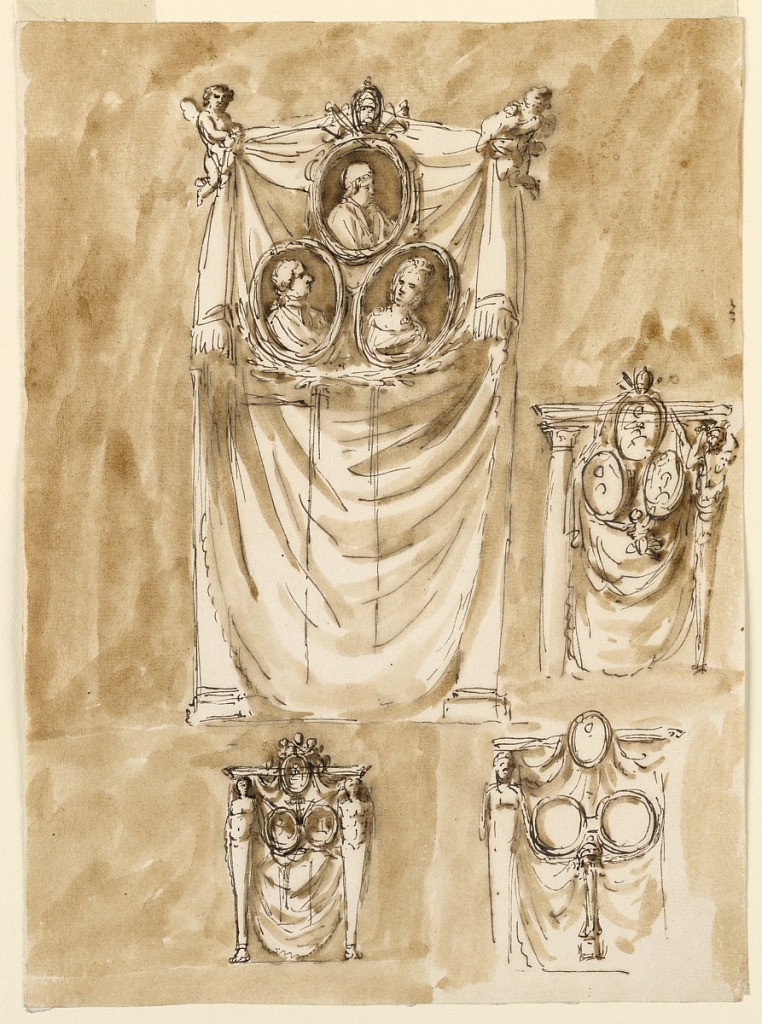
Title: Decoration for the marriage of Prince Paluzzo Altieri
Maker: Giuseppe Barberi, Italian, 1746–1809
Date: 1793
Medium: Pen and brown ink, brush and brown wash on off-white laid paper, lined
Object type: Drawing
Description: Top row: two flying angels carry a curtain. In front of its upper part is the portrait of Pope Pius and below it those probably of Ferdinand I and Queen Maria Carolina (N.B. this reference was crossed out by PDM). Two crossed branches are below the latter. A supporting column is roughly indicated. At right in smaller scale. An entablature is supported by a column at left, a gaine at right. A curtain is in the intercolumniation with three portraits similarly disposed as at left. A flying angel supports the frames of the couple. Bottom row, at left: a design similar to the last one described, showing two gaines and no supporting angel. Two angels seem busy and are similar to those in 1901-39-1447. At right: a similar design. Not entirely shown. The portrait of the Pope is fastened in front of the entablature. The circular frames for those of the couple are connected like spectacles and supported by a support looking like a herm. Colored background.